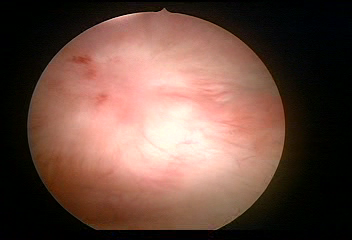
Modality: WLC
Class: Anatomical landmarks
Subclass: ResectionScar
Bladder cancer association: No
Annotated structures: Resection scar